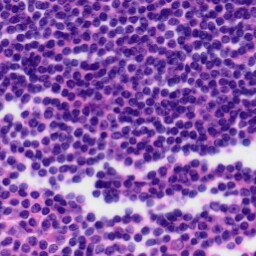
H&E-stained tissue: Tonsil